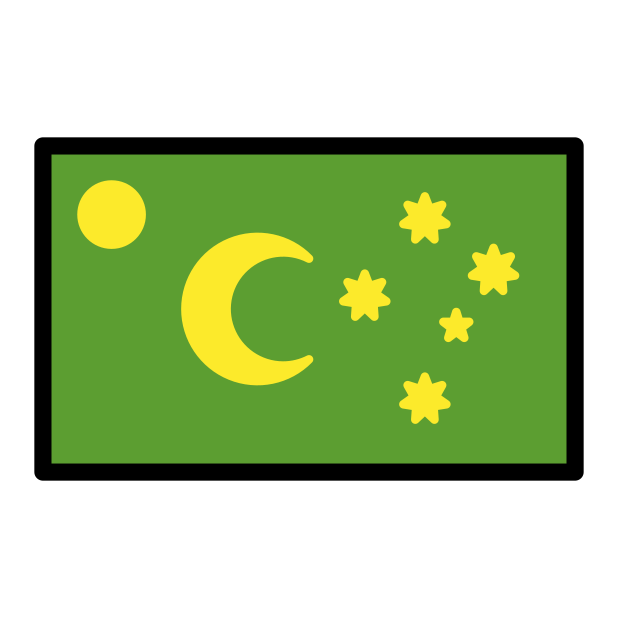
flag: Cocos (Keeling) Islands